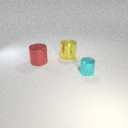
large yellow metal cylinder to the right of large red metal cylinder